Question: I'm trying to parse an HTML table with rowspans in it, as in, I'm trying to parse my college schedule.
I'm running into the problem where if the last row contains a rowspan, the next row is missing a TD where the rowspan is now that TD that is missing.
I have no clue how to account for this and I hope to be able to parse this schedule.
Pretty much everything I can think of.
'''
[
{
'blok_eind': 4,
'blok_start': 3,
'dag': 4, # Should be 5
'leraar': 'DOODF000',
'lokaal': 'ALK C212',
'vak': 'PROJ-T',
},
]
'''
As you can see, there's a 'vak' key with the value 'PROJ-T' in the output snippet above, 'dag' is '4' while it's supposed to be '5' (a.k.a Friday/Vrijdag), as seen here:

A Python dict() that looks like the one posted above, but with the right value
Where:
- 'day''dag'- 'block_start''blok_start'- 'block_end''blok_eind'- 'classroom''lokaal'- 'teacher''leraar'- 'course''vak'
'''
<center>
<table>
<tr>
<td>
<table>
<tbody>
<tr>
<td>
<font>
TEACHER-ID
</font>
</td>
<td>
<font>
<b>
CLASSROOM ID
</b>
</font>
</td>
</tr>
<tr>
<td>
<font>
COURSE ID
</font>
</td>
</tr>
</tbody>
</table>
</td>
</tr>
</table>
</center>
'''
'''
<CENTER><font size="3" face="Arial" color="#000000">
<BR></font>
<font size="6" face="Arial" color="#0000FF">
16AO4EIO1B
&nbsp;</font> <font size="4" face="Arial">
IO1B
</font>
<BR>
<TABLE border="3" rules="all" cellpadding="1" cellspacing="1">
<TR>
<TD align="center">
<TABLE>
<TR>
<TD></TD>
</TR>
</TABLE>
</TD>
<TD colspan=12 align="center" nowrap="1">
<TABLE>
<TR>
<TD align="center" nowrap=1><font size="2" face="Arial" color="#000000">
Maandag 29-08
</font> </TD>
</TR>
</TABLE>
</TD>
<TD colspan=12 align="center" nowrap="1">
<TABLE>
<TR>
<TD align="center" nowrap=1><font size="2" face="Arial">
Dinsdag 30-08
</font> </TD>
</TR>
</TABLE>
</TD>
<TD colspan=12 align="center" nowrap="1">
<TABLE>
<TR>
<TD align="center" nowrap=1><font size="2" face="Arial">
Woensdag 31-08
</font> </TD>
</TR>
</TABLE>
</TD>
<TD colspan=12 align="center" nowrap="1">
<TABLE>
<TR>
<TD align="center" nowrap=1><font size="2" face="Arial">
Donderdag 01-09
</font> </TD>
</TR>
</TABLE>
</TD>
<TD colspan=12 align="center" nowrap="1">
<TABLE>
<TR>
<TD align="center" nowrap=1><font size="2" face="Arial">
Vrijdag 02-09
</font> </TD>
</TR>
</TABLE>
</TD>
</TR>
<TR>
<TD rowspan=2 align="center" nowrap="1">
<TABLE>
<TR>
<TD align="center" rowspan="2" nowrap=1><font size="3" face="Arial">
<B>1</B>
</font> </TD>
<TD align="center" nowrap=1><font size="2" face="Arial">
8:30
</font> </TD>
</TR>
<TR>
<TD align="center" nowrap=1><font size="2" face="Arial">
9:20
</font> </TD>
</TR>
</TABLE>
</TD>
<TD colspan=12 rowspan=2 align="center" nowrap="1">
<TABLE>
<TR>
<TD></TD>
</TR>
</TABLE>
</TD>
<TD colspan=12 rowspan=2 align="center" nowrap="1">
<TABLE>
<TR>
<TD></TD>
</TR>
</TABLE>
</TD>
<TD colspan=12 rowspan=2 align="center" nowrap="1">
<TABLE>
<TR>
<TD></TD>
</TR>
</TABLE>
</TD>
<TD colspan=12 rowspan=2 align="center" nowrap="1">
<TABLE>
<TR>
<TD></TD>
</TR>
</TABLE>
</TD>
<TD colspan=12 rowspan=4 align="center" nowrap="1">
<TABLE>
<TR>
<TD width="50%" nowrap=1><font size="2" face="Arial">
BLEEJ002
</font> </TD>
<TD width="50%" nowrap=1><font size="2" face="Arial">
<B>ALK B021</B>
</font> </TD>
</TR>
<TR>
<TD colspan="2" width="50%" nowrap=1><font size="2" face="Arial">
WEBD
</font> </TD>
</TR>
</TABLE>
</TD>
</TR>
<TR>
</TR>
<TR>
<TD rowspan=2 align="center" nowrap="1">
<TABLE>
<TR>
<TD align="center" rowspan="2" nowrap=1><font size="3" face="Arial">
<B>2</B>
</font> </TD>
<TD align="center" nowrap=1><font size="2" face="Arial">
9:20
</font> </TD>
</TR>
<TR>
<TD align="center" nowrap=1><font size="2" face="Arial">
10:10
</font> </TD>
</TR>
</TABLE>
</TD>
<TD colspan=12 rowspan=2 align="center" nowrap="1">
<TABLE>
<TR>
<TD></TD>
</TR>
</TABLE>
</TD>
<TD colspan=12 rowspan=2 align="center" nowrap="1">
<TABLE>
<TR>
<TD></TD>
</TR>
</TABLE>
</TD>
<TD colspan=12 rowspan=4 align="center" nowrap="1">
<TABLE>
<TR>
<TD width="50%" nowrap=1><font size="2" face="Arial">
BLEEJ002
</font> </TD>
<TD width="50%" nowrap=1><font size="2" face="Arial">
<B>ALK B021B</B>
</font> </TD>
</TR>
<TR>
<TD colspan="2" width="50%" nowrap=1><font size="2" face="Arial">
WEBD
</font> </TD>
</TR>
</TABLE>
</TD>
<TD colspan=12 rowspan=2 align="center" nowrap="1">
<TABLE>
<TR>
<TD></TD>
</TR>
</TABLE>
</TD>
</TR>
<TR>
</TR>
<TR>
<TD rowspan=2 align="center" nowrap="1">
<TABLE>
<TR>
<TD align="center" rowspan="2" nowrap=1><font size="3" face="Arial">
<B>3</B>
</font> </TD>
<TD align="center" nowrap=1><font size="2" face="Arial">
10:25
</font> </TD>
</TR>
<TR>
<TD align="center" nowrap=1><font size="2" face="Arial">
11:15
</font> </TD>
</TR>
</TABLE>
</TD>
<TD colspan=12 rowspan=2 align="center" nowrap="1">
<TABLE>
<TR>
<TD></TD>
</TR>
</TABLE>
</TD>
<TD colspan=12 rowspan=2 align="center" nowrap="1">
<TABLE>
<TR>
<TD></TD>
</TR>
</TABLE>
</TD>
<TD colspan=12 rowspan=2 align="center" nowrap="1">
<TABLE>
<TR>
<TD></TD>
</TR>
</TABLE>
</TD>
<TD colspan=12 rowspan=4 align="center" nowrap="1">
<TABLE>
<TR>
<TD width="50%" nowrap=1><font size="2" face="Arial">
DOODF000
</font> </TD>
<TD width="50%" nowrap=1><font size="2" face="Arial">
<B>ALK C212</B>
</font> </TD>
</TR>
<TR>
<TD colspan="2" width="50%" nowrap=1><font size="2" face="Arial">
PROJ-T
</font> </TD>
</TR>
</TABLE>
</TD>
</TR>
<TR>
</TR>
<TR>
<TD rowspan=2 align="center" nowrap="1">
<TABLE>
<TR>
<TD align="center" rowspan="2" nowrap=1><font size="3" face="Arial">
<B>4</B>
</font> </TD>
<TD align="center" nowrap=1><font size="2" face="Arial">
11:15
</font> </TD>
</TR>
<TR>
<TD align="center" nowrap=1><font size="2" face="Arial">
12:05
</font> </TD>
</TR>
</TABLE>
</TD>
<TD colspan=12 rowspan=2 align="center" nowrap="1">
<TABLE>
<TR>
<TD></TD>
</TR>
</TABLE>
</TD>
<TD colspan=12 rowspan=2 align="center" nowrap="1">
<TABLE>
<TR>
<TD></TD>
</TR>
</TABLE>
</TD>
<TD colspan=12 rowspan=4 align="center" nowrap="1">
<TABLE>
<TR>
<TD width="50%" nowrap=1><font size="2" face="Arial">
BLEEJ002
</font> </TD>
<TD width="50%" nowrap=1><font size="2" face="Arial">
<B>ALK B021B</B>
</font> </TD>
</TR>
<TR>
<TD colspan="2" width="50%" nowrap=1><font size="2" face="Arial">
MENT
</font> </TD>
</TR>
</TABLE>
</TD>
<TD colspan=12 rowspan=2 align="center" nowrap="1">
<TABLE>
<TR>
<TD></TD>
</TR>
</TABLE>
</TD>
</TR>
<TR>
</TR>
<TR>
<TD rowspan=2 align="center" nowrap="1">
<TABLE>
<TR>
<TD align="center" rowspan="2" nowrap=1><font size="3" face="Arial">
<B>5</B>
</font> </TD>
<TD align="center" nowrap=1><font size="2" face="Arial">
12:05
</font> </TD>
</TR>
<TR>
<TD align="center" nowrap=1><font size="2" face="Arial">
12:55
</font> </TD>
</TR>
</TABLE>
</TD>
<TD colspan=12 rowspan=2 align="center" nowrap="1">
<TABLE>
<TR>
<TD></TD>
</TR>
</TABLE>
</TD>
<TD colspan=12 rowspan=2 align="center" nowrap="1">
<TABLE>
<TR>
<TD></TD>
</TR>
</TABLE>
</TD>
<TD colspan=12 rowspan=2 align="center" nowrap="1">
<TABLE>
<TR>
<TD></TD>
</TR>
</TABLE>
</TD>
<TD colspan=12 rowspan=2 align="center" nowrap="1">
<TABLE>
<TR>
<TD></TD>
</TR>
</TABLE>
</TD>
</TR>
<TR>
</TR>
<TR>
<TD rowspan=2 align="center" nowrap="1">
<TABLE>
<TR>
<TD align="center" rowspan="2" nowrap=1><font size="3" face="Arial">
<B>6</B>
</font> </TD>
<TD align="center" nowrap=1><font size="2" face="Arial">
12:55
</font> </TD>
</TR>
<TR>
<TD align="center" nowrap=1><font size="2" face="Arial">
13:45
</font> </TD>
</TR>
</TABLE>
</TD>
<TD colspan=12 rowspan=2 align="center" nowrap="1">
<TABLE>
<TR>
<TD></TD>
</TR>
</TABLE>
</TD>
<TD colspan=12 rowspan=2 align="center" nowrap="1">
<TABLE>
<TR>
<TD></TD>
</TR>
</TABLE>
</TD>
<TD colspan=12 rowspan=2 align="center" nowrap="1">
<TABLE>
<TR>
<TD></TD>
</TR>
</TABLE>
</TD>
<TD colspan=12 rowspan=2 align="center" nowrap="1">
<TABLE>
<TR>
<TD></TD>
</TR>
</TABLE>
</TD>
<TD colspan=12 rowspan=4 align="center" nowrap="1">
<TABLE>
<TR>
<TD width="50%" nowrap=1><font size="2" face="Arial">
JONGJ003
</font> </TD>
<TD width="50%" nowrap=1><font size="2" face="Arial">
<B>ALK B008</B>
</font> </TD>
</TR>
<TR>
<TD colspan="2" width="50%" nowrap=1><font size="2" face="Arial">
BURG
</font> </TD>
</TR>
</TABLE>
</TD>
</TR>
<TR>
</TR>
<TR>
<TD rowspan=2 align="center" nowrap="1">
<TABLE>
<TR>
<TD align="center" rowspan="2" nowrap=1><font size="3" face="Arial">
<B>7</B>
</font> </TD>
<TD align="center" nowrap=1><font size="2" face="Arial">
13:45
</font> </TD>
</TR>
<TR>
<TD align="center" nowrap=1><font size="2" face="Arial">
14:35
</font> </TD>
</TR>
</TABLE>
</TD>
<TD colspan=12 rowspan=2 align="center" nowrap="1">
<TABLE>
<TR>
<TD></TD>
</TR>
</TABLE>
</TD>
<TD colspan=12 rowspan=2 align="center" nowrap="1">
<TABLE>
<TR>
<TD></TD>
</TR>
</TABLE>
</TD>
<TD colspan=12 rowspan=4 align="center" nowrap="1">
<TABLE>
<TR>
<TD width="50%" nowrap=1><font size="2" face="Arial">
FLUIP000
</font> </TD>
<TD width="50%" nowrap=1><font size="2" face="Arial">
<B>ALK B004</B>
</font> </TD>
</TR>
<TR>
<TD colspan="2" width="50%" nowrap=1><font size="2" face="Arial">
ICT algemeen Prakti
</font> </TD>
</TR>
</TABLE>
</TD>
<TD colspan=12 rowspan=2 align="center" nowrap="1">
<TABLE>
<TR>
<TD></TD>
</TR>
</TABLE>
</TD>
</TR>
<TR>
</TR>
<TR>
<TD rowspan=2 align="center" nowrap="1">
<TABLE>
<TR>
<TD align="center" rowspan="2" nowrap=1><font size="3" face="Arial">
<B>8</B>
</font> </TD>
<TD align="center" nowrap=1><font size="2" face="Arial">
14:50
</font> </TD>
</TR>
<TR>
<TD align="center" nowrap=1><font size="2" face="Arial">
15:40
</font> </TD>
</TR>
</TABLE>
</TD>
<TD colspan=12 rowspan=2 align="center" nowrap="1">
<TABLE>
<TR>
<TD></TD>
</TR>
</TABLE>
</TD>
<TD colspan=12 rowspan=2 align="center" nowrap="1">
<TABLE>
<TR>
<TD></TD>
</TR>
</TABLE>
</TD>
<TD colspan=12 rowspan=2 align="center" nowrap="1">
<TABLE>
<TR>
<TD></TD>
</TR>
</TABLE>
</TD>
<TD colspan=12 rowspan=4 align="center" nowrap="1">
<TABLE>
<TR>
<TD width="50%" nowrap=1><font size="2" face="Arial">
KOOLE000
</font> </TD>
<TD width="50%" nowrap=1><font size="2" face="Arial">
<B>ALK B008</B>
</font> </TD>
</TR>
<TR>
<TD colspan="2" width="50%" nowrap=1><font size="2" face="Arial">
NED
</font> </TD>
</TR>
</TABLE>
</TD>
</TR>
<TR>
</TR>
<TR>
<TD rowspan=2 align="center" nowrap="1">
<TABLE>
<TR>
<TD align="center" rowspan="2" nowrap=1><font size="3" face="Arial">
<B>9</B>
</font> </TD>
<TD align="center" nowrap=1><font size="2" face="Arial">
15:40
</font> </TD>
</TR>
<TR>
<TD align="center" nowrap=1><font size="2" face="Arial">
16:30
</font> </TD>
</TR>
</TABLE>
</TD>
<TD colspan=12 rowspan=2 align="center" nowrap="1">
<TABLE>
<TR>
<TD></TD>
</TR>
</TABLE>
</TD>
<TD colspan=12 rowspan=2 align="center" nowrap="1">
<TABLE>
<TR>
<TD></TD>
</TR>
</TABLE>
</TD>
<TD colspan=12 rowspan=2 align="center" nowrap="1">
<TABLE>
<TR>
<TD></TD>
</TR>
</TABLE>
</TD>
<TD colspan=12 rowspan=2 align="center" nowrap="1">
<TABLE>
<TR>
<TD></TD>
</TR>
</TABLE>
</TD>
</TR>
<TR>
</TR>
<TR>
<TD rowspan=2 align="center" nowrap="1">
<TABLE>
<TR>
<TD align="center" rowspan="2" nowrap=1><font size="3" face="Arial">
<B>10</B>
</font> </TD>
<TD align="center" nowrap=1><font size="2" face="Arial">
16:30
</font> </TD>
</TR>
<TR>
<TD align="center" nowrap=1><font size="2" face="Arial">
17:20
</font> </TD>
</TR>
</TABLE>
</TD>
<TD colspan=12 rowspan=2 align="center" nowrap="1">
<TABLE>
<TR>
<TD></TD>
</TR>
</TABLE>
</TD>
<TD colspan=12 rowspan=2 align="center" nowrap="1">
<TABLE>
<TR>
<TD></TD>
</TR>
</TABLE>
</TD>
<TD colspan=12 rowspan=2 align="center" nowrap="1">
<TABLE>
<TR>
<TD></TD>
</TR>
</TABLE>
</TD>
<TD colspan=12 rowspan=2 align="center" nowrap="1">
<TABLE>
<TR>
<TD></TD>
</TR>
</TABLE>
</TD>
<TD colspan=12 rowspan=2 align="center" nowrap="1">
<TABLE>
<TR>
<TD></TD>
</TR>
</TABLE>
</TD>
</TR>
<TR>
</TR>
</TABLE>
<TABLE cellspacing="1" cellpadding="1">
<TR>
<TD valign=bottom> <font size="4" face="Arial" color="#0000FF"></TR></TABLE><font size="3" face="Arial">
Periode1 29-08-2016 (35) - 04-09-2016 (35) G r u b e r &amp; P e t t e r s S o f t w a r e
</font></CENTER>
'''
'''
from pprint import pprint
from bs4 import BeautifulSoup
import requests
r = requests.get("http://rooster.horizoncollege.nl/rstr/ECO/AMR/400-ECO/Roosters/36"
"/c/c00025.htm")
daytable = {
1: "Maandag",
2: "Dinsdag",
3: "Woensdag",
4: "Donderdag",
5: "Vrijdag"
}
timetable = {
1: ("8:30", "9:20"),
2: ("9:20", "10:10"),
3: ("10:25", "11:15"),
4: ("11:15", "12:05"),
5: ("12:05", "12:55"),
6: ("12:55", "13:45"),
7: ("13:45", "14:35"),
8: ("14:50", "15:40"),
9: ("15:40", "16:30"),
10: ("16:30", "17:20"),
}
page = BeautifulSoup(r.content, "lxml")
roster = []
big_rows = 2
last_row_big = False
# There are 10 blocks, each made up out of 2 TR's, run through them
for block_count in range(2, 22, 2):
# There are 5 days, first column is not data we want
for day in range(2, 7):
dayroster = {
"dag": 0,
"blok_start": 0,
"blok_eind": 0,
"lokaal": "",
"leraar": "",
"vak": ""
}
# This selector provides the classroom
table_bold = page.select(
"html > body > center > table > tr:nth-of-type(" + str(block_count) + ") > td:nth-of-type(" + str(
day) + ") > table > tr > td > font > b")
# This selector provides the teacher's code and the course ID
table = page.select(
"html > body > center > table > tr:nth-of-type(" + str(block_count) + ") > td:nth-of-type(" + str(
day) + ") > table > tr > td > font")
# This gets the rowspan on the current row and column
rowspan = page.select(
"html > body > center > table > tr:nth-of-type(" + str(block_count) + ") > td:nth-of-type(" + str(
day) + ")")
try:
if table or table_bold and rowspan[0].attrs.get("rowspan") == "4":
last_row_big = True
# Setting end of class
dayroster["blok_eind"] = (block_count // 2) + 1
else:
last_row_big = False
# Setting end of class
dayroster["blok_eind"] = (block_count // 2)
except IndexError:
pass
if table_bold:
x = table_bold[0]
# Classroom ID
dayroster["lokaal"] = x.contents[0]
if table:
iter = 0
for x in table:
content = x.contents[0].lstrip("
").rstrip("
")
# Cell has data
if content != "":
# Set start of class
dayroster["blok_start"] = block_count // 2
# Set day of class
dayroster["dag"] = day - 1
if iter == 0:
# Teacher ID
dayroster["leraar"] = content
elif iter == 1:
# Course ID
dayroster["vak"] = content
iter += 1
if table or table_bold:
# Store the data
roster.append(dayroster)
# Remove duplicates
seen = set()
new_l = []
for d in roster:
t = tuple(d.items())
if t not in seen:
seen.add(t)
new_l.append(d)
pprint(new_l)
'''
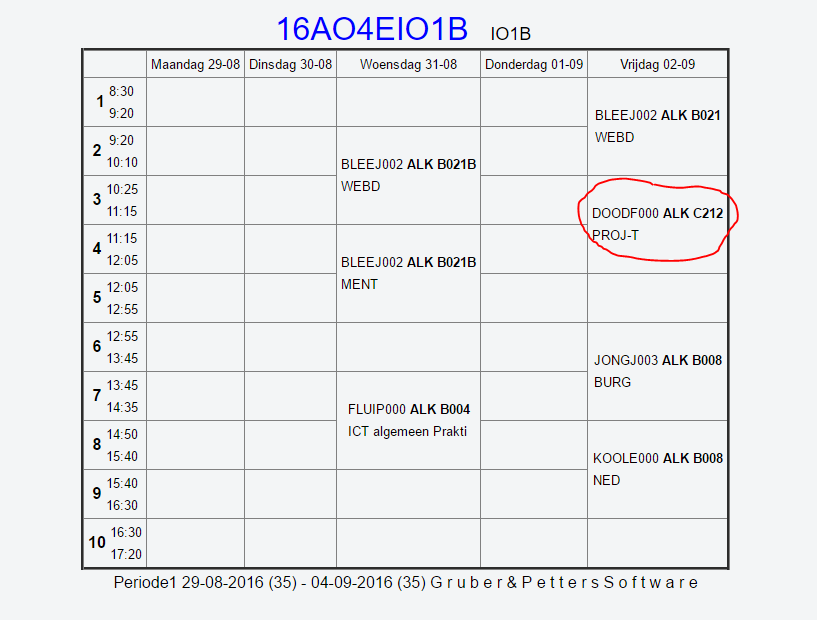
Answer: You'll have to track the rowspans on previous rows, one per column.
You could do this simply by copying the integer value of a rowspan into a dictionary, and subsequent rows decrement the rowspan value until it drops to '1' (or we could store the integer value minus 1 and drop to '0' for ease of coding). Then you can adjust subsequent table counts based on preceding rowspans.
Your table complicates this a little by using a default span of size 2, incrementing in steps of two, but that can easily be brought back to manageable numbers by dividing by 2.
Rather than use massive CSS selectors, select just the table rows and we'll iterate over those:
'''
roster = []
rowspans = {} # track rowspanning cells
# every second row in the table
rows = page.select('html > body > center > table > tr')[1:21:2]
for block, row in enumerate(rows, 1):
# take direct child td cells, but skip the first cell:
daycells = row.select('> td')[1:]
rowspan_offset = 0
for daynum, daycell in enumerate(daycells, 1):
# rowspan handling; if there is a rowspan here, adjust to find correct position
daynum += rowspan_offset
while rowspans.get(daynum, 0):
rowspan_offset += 1
rowspans[daynum] -= 1
daynum += 1
# now we have a correct day number for this cell, adjusted for
# rowspanning cells.
# update the rowspan accounting for this cell
rowspan = (int(daycell.get('rowspan', 2)) // 2) - 1
if rowspan:
rowspans[daynum] = rowspan
texts = daycell.select("table > tr > td > font")
if texts:
# class info found
teacher, classroom, course = (c.get_text(strip=True) for c in texts)
roster.append({
'blok_start': block,
'blok_eind': block + rowspan,
'dag': daynum,
'leraar': teacher,
'lokaal': classroom,
'vak': course
})
# days that were skipped at the end due to a rowspan
while daynum < 5:
daynum += 1
if rowspans.get(daynum, 0):
rowspans[daynum] -= 1
'''
This produces correct output:
'''
[{'blok_eind': 2,
'blok_start': 1,
'dag': 5,
'leraar': u'BLEEJ002',
'lokaal': u'ALK B021',
'vak': u'WEBD'},
{'blok_eind': 3,
'blok_start': 2,
'dag': 3,
'leraar': u'BLEEJ002',
'lokaal': u'ALK B021B',
'vak': u'WEBD'},
{'blok_eind': 4,
'blok_start': 3,
'dag': 5,
'leraar': u'DOODF000',
'lokaal': u'ALK C212',
'vak': u'PROJ-T'},
{'blok_eind': 5,
'blok_start': 4,
'dag': 3,
'leraar': u'BLEEJ002',
'lokaal': u'ALK B021B',
'vak': u'MENT'},
{'blok_eind': 7,
'blok_start': 6,
'dag': 5,
'leraar': u'JONGJ003',
'lokaal': u'ALK B008',
'vak': u'BURG'},
{'blok_eind': 8,
'blok_start': 7,
'dag': 3,
'leraar': u'FLUIP000',
'lokaal': u'ALK B004',
'vak': u'ICT algemeen Prakti'},
{'blok_eind': 9,
'blok_start': 8,
'dag': 5,
'leraar': u'KOOLE000',
'lokaal': u'ALK B008',
'vak': u'NED'}]
'''
Moreover, this code will continue to work even if courses span , or just one block; any rowspan size is supported.